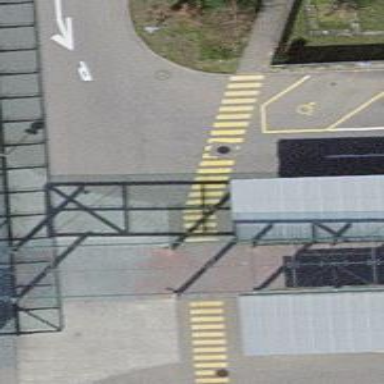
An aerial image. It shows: Uncontrolled zebra crossing on the road.